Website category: university
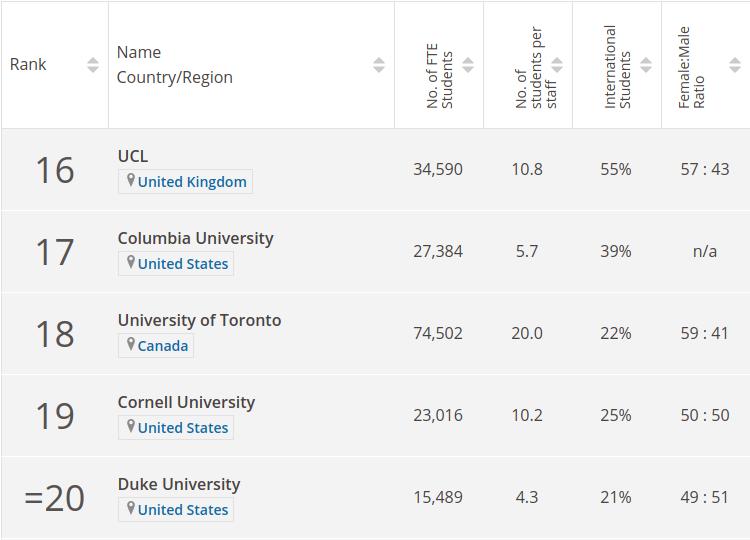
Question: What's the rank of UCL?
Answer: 16

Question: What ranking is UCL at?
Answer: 16

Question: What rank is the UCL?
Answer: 16

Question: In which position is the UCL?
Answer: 16

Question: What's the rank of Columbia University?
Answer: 17

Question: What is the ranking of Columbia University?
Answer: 17

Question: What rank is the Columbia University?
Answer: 17

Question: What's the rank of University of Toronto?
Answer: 18

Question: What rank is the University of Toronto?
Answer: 18

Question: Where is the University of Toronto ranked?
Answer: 18

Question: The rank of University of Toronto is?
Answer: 18

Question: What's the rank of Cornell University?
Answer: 19

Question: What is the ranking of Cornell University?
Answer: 19

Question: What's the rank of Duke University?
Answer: =20

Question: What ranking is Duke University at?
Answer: =20

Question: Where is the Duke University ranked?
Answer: =20

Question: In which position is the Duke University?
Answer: =20

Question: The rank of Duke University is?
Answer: =20

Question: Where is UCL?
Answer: United Kingdom

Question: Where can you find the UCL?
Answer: United Kingdom

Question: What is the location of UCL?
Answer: United Kingdom

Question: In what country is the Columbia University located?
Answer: United States

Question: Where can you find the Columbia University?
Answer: United States

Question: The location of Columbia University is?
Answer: United States

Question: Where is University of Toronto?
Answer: Canada

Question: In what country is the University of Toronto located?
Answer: Canada

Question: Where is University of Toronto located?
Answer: Canada

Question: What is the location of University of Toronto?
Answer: Canada

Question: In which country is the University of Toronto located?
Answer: Canada

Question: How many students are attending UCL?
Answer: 34,590

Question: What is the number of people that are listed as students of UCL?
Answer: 34,590

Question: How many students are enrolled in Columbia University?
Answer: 27,384

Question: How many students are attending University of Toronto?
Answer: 74,502

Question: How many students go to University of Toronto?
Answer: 74,502

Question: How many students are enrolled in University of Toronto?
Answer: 74,502

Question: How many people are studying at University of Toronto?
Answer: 74,502

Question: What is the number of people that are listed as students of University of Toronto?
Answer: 74,502

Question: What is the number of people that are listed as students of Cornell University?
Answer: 23,016

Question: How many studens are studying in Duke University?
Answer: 15,489

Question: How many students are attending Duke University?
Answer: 15,489

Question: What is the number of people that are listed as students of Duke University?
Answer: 15,489

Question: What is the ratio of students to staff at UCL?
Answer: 10.8

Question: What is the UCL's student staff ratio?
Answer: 10.8

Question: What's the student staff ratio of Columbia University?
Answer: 5.7

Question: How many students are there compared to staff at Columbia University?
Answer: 5.7

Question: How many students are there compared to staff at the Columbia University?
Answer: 5.7

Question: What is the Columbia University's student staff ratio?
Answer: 5.7

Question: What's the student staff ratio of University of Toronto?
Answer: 20.0

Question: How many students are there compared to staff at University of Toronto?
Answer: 20.0

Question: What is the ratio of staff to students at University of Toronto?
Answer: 20.0

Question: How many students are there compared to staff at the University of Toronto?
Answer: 20.0

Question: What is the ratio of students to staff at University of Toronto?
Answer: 20.0

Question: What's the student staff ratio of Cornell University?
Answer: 10.2

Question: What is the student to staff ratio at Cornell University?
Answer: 10.2

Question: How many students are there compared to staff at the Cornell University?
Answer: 10.2

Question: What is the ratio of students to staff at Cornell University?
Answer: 10.2

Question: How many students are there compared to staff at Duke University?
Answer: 4.3

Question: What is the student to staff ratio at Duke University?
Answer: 4.3

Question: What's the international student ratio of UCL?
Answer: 55%

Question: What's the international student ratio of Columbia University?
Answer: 39%

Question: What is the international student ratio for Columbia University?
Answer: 39%

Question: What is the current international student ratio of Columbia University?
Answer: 39%

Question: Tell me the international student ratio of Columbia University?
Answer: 39%

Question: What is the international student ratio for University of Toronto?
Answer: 22%